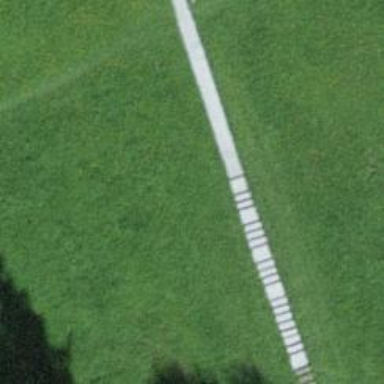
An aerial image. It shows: Grass path.